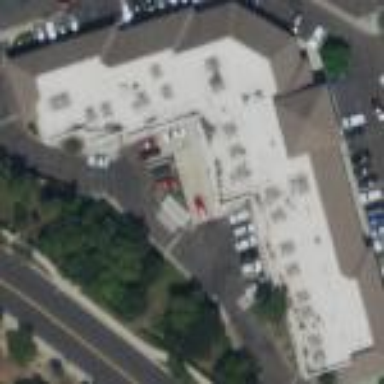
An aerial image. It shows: Retail building with quadruple saltbox roof shape.